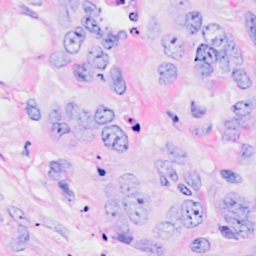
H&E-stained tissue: Breast